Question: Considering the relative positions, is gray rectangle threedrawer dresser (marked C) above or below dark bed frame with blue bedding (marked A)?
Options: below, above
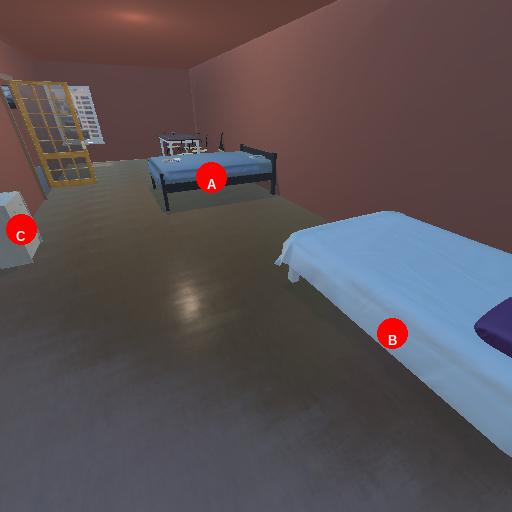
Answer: below